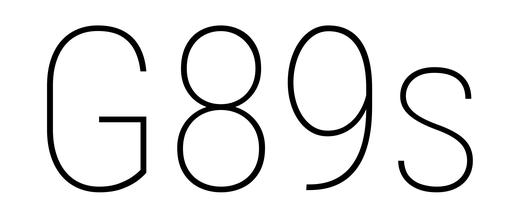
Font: Roboto_Condensed_Thin